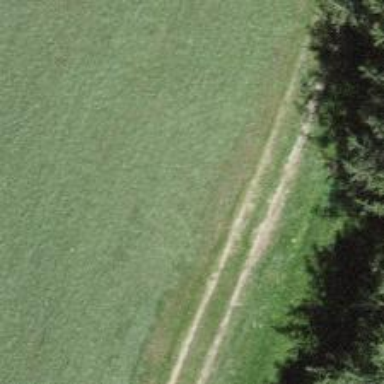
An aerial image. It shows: Path covered with grass.